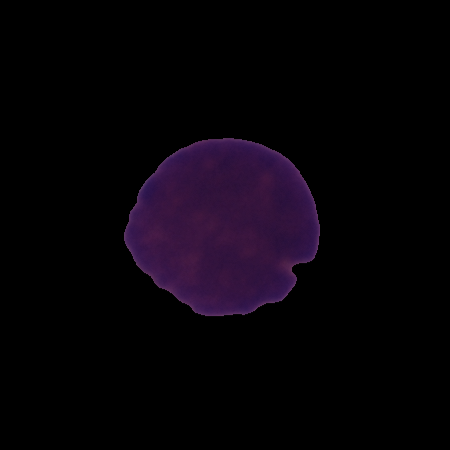
Label: cancer